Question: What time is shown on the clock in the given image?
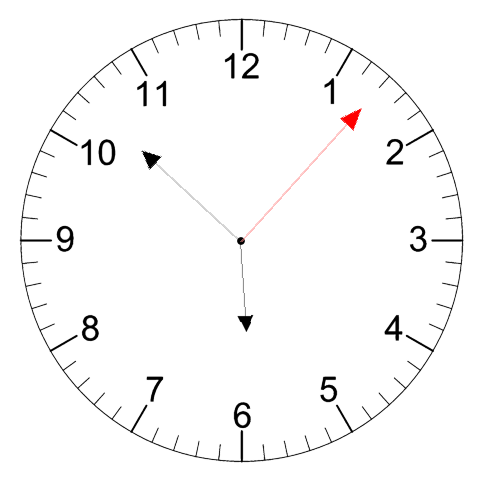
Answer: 05:52:07